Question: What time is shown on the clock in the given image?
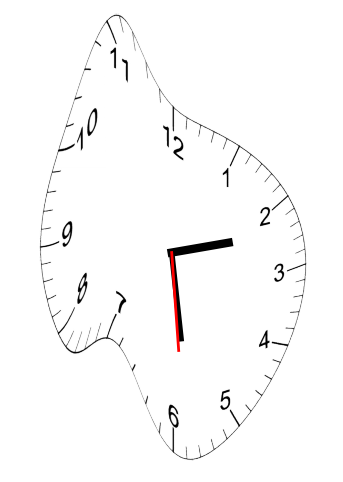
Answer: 02:28:29